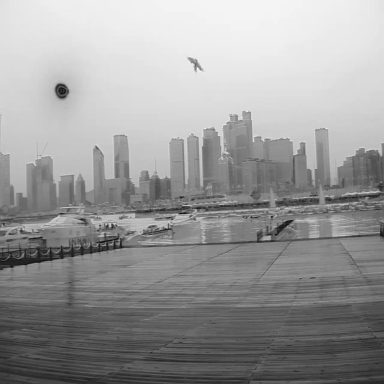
There are four objects shown in the infrared image, including two canoes, and two sailboats.